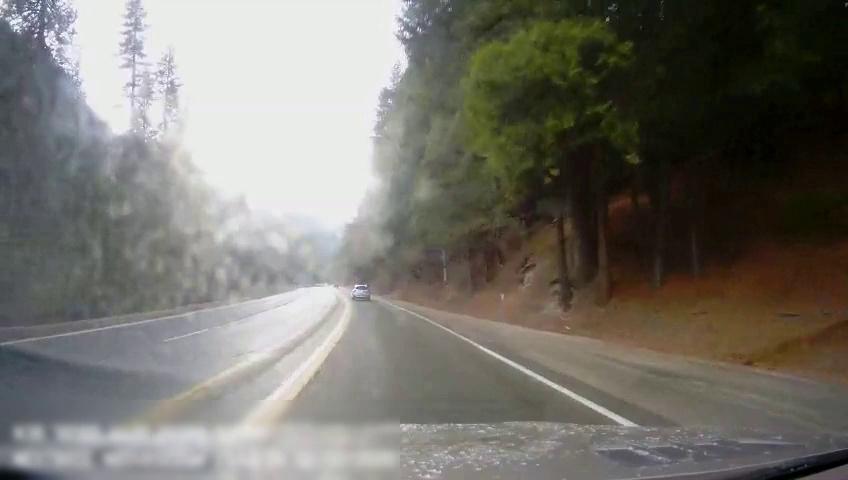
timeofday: Day
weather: Sunny
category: Drivable Space
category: Vehicles | SUV
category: Lanes | Alternate Lane
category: Lanes | Current Lane
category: Lanes | Opposite Lane
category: Lanes | Opposite Lane
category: Lanes | Opposite Lane
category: Lanes | Opposite Lane
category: Lanes | Opposite Lane